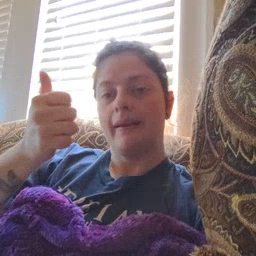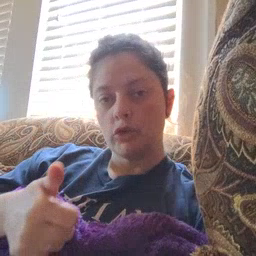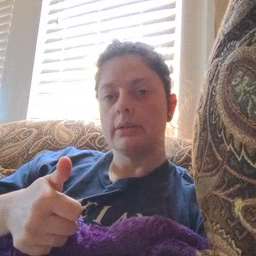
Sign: every